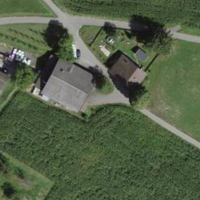
EUNIS habitat code: 24
Species observed at this site:
Salvia pratensis